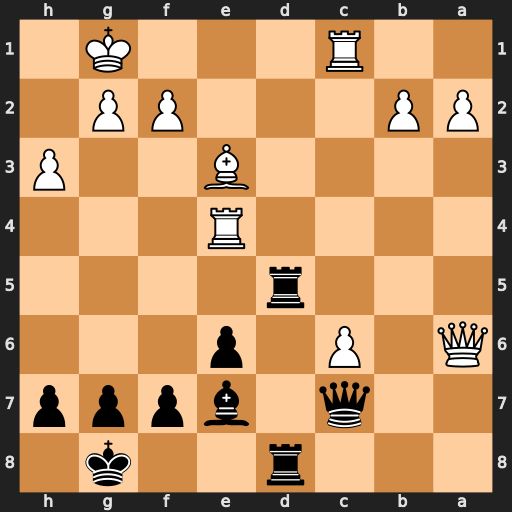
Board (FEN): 3r2k1/2q1bppp/Q1P1p3/3r4/4R3/4B2P/PP3PP1/2R3K1
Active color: b
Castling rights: -
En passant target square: -
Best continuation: Rd1+ Qf1 Rxf1+